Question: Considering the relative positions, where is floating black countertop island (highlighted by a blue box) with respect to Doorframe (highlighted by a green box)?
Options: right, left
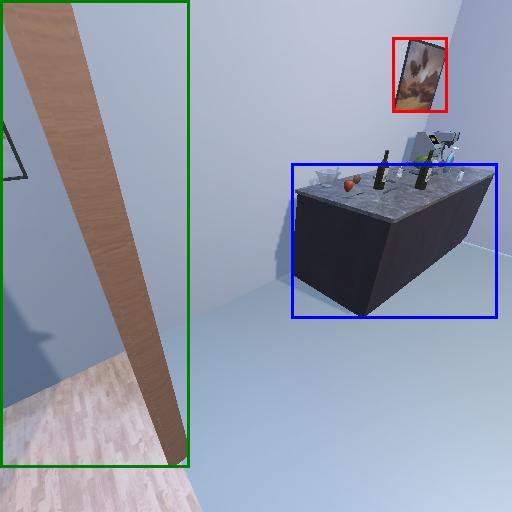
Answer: right